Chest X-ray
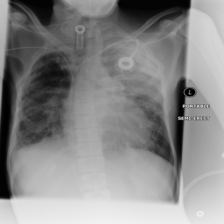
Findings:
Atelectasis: negative
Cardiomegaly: negative
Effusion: negative
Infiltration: positive
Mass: negative
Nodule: negative
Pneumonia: negative
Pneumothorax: negative
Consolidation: negative
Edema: negative
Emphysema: negative
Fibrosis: negative
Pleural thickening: negative
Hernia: negative